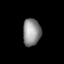
Tissue: lung
Cell type: Others
Senescence score: 0.1669
Nuclear area (px): 475
Mean DAPI intensity: 143.162